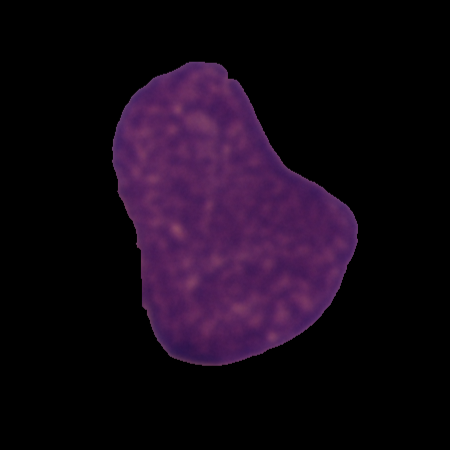
Label: cancer